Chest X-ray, AP view. Patient: 19 years old, sex F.
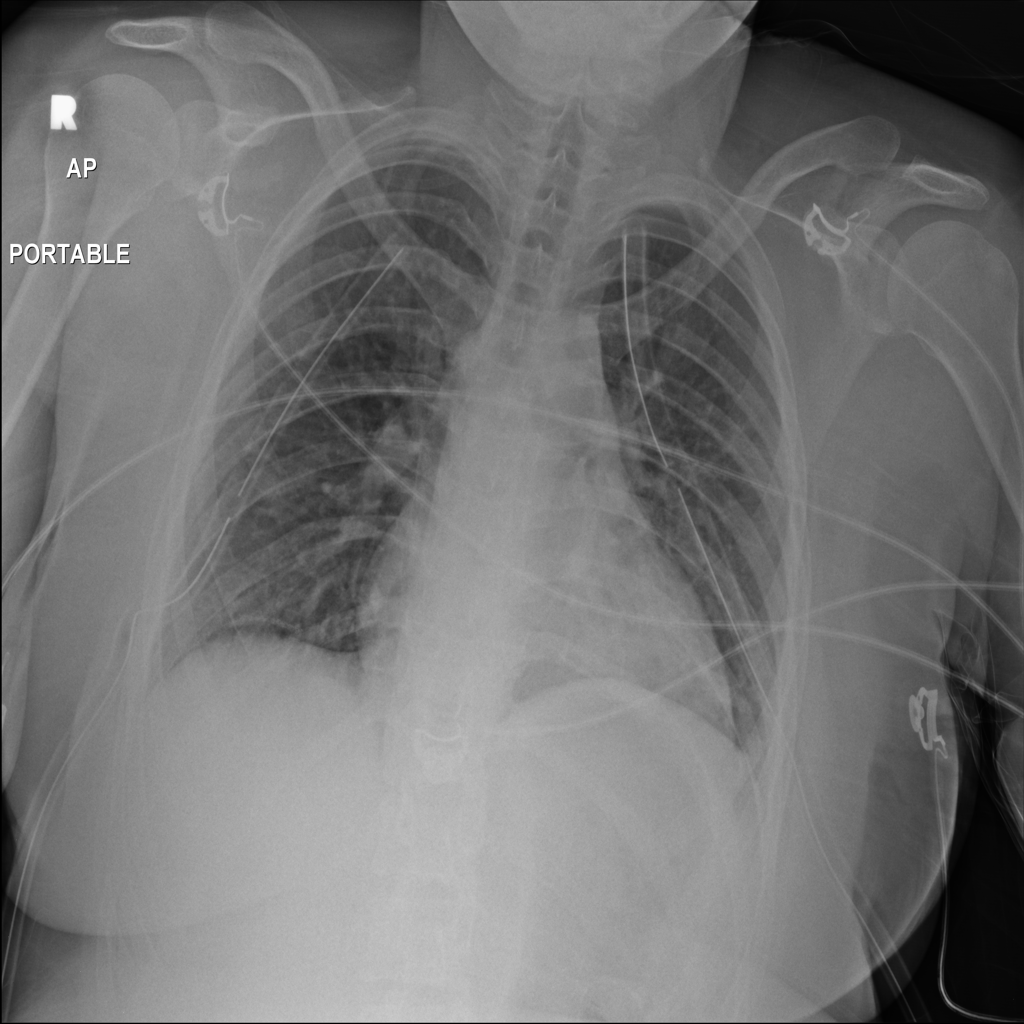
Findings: Effusion